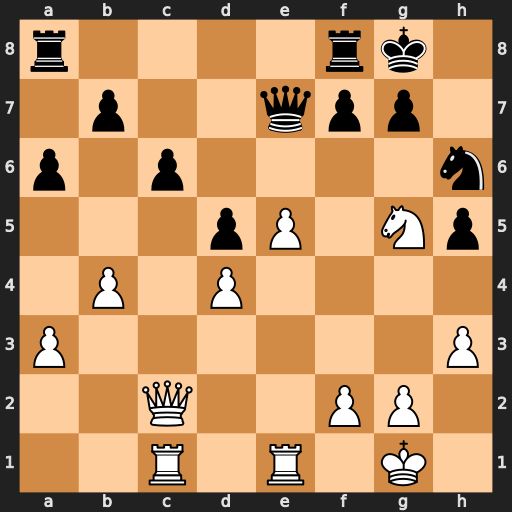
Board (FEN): r4rk1/1p2qpp1/p1p4n/3pP1Np/1P1P4/P6P/2Q2PP1/2R1R1K1
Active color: w
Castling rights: -
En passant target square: -
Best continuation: Qh7#